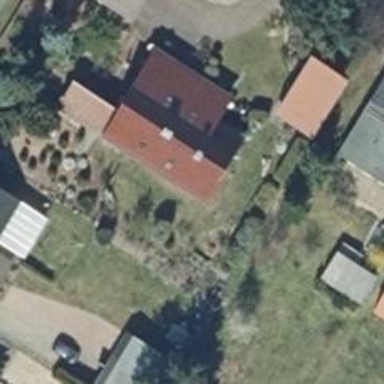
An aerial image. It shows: Maroon-colored house with flat roof.